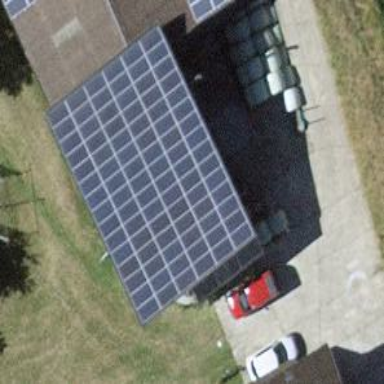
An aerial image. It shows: Solar photovoltaic panel generator.